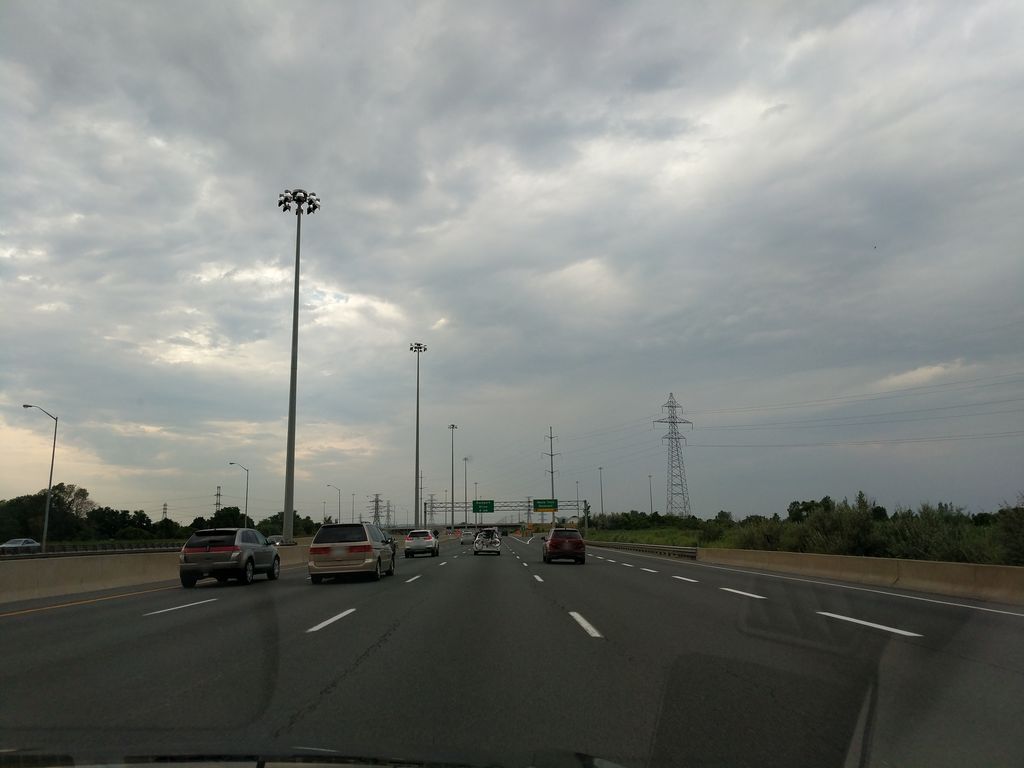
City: hamilton